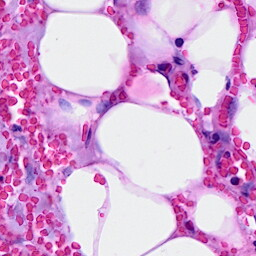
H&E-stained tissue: Breast